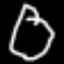
Label: octagon